Field crop: tomato
Growth stage: 1
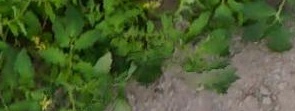
Species: tomato